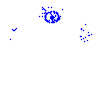
Particle: proton